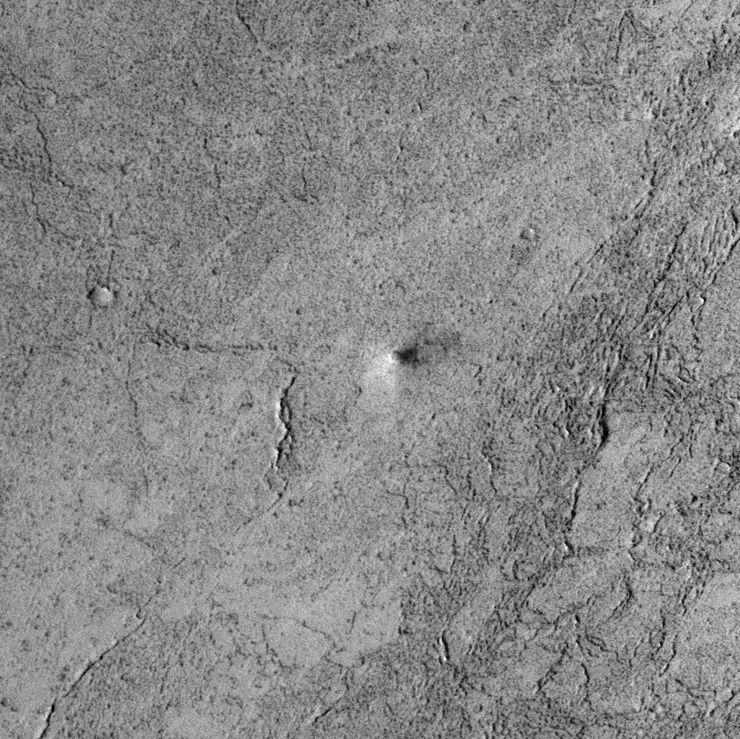
Label: dustdevil